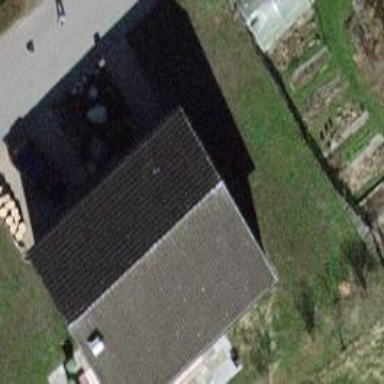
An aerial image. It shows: Simple and straightforward house.